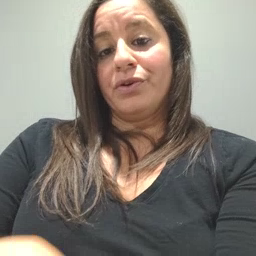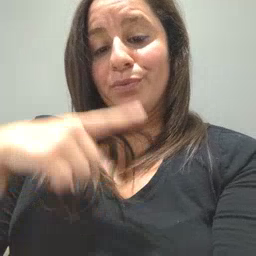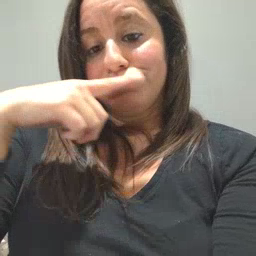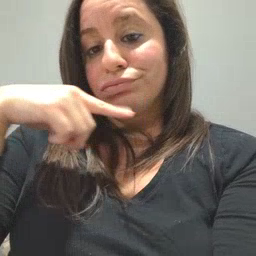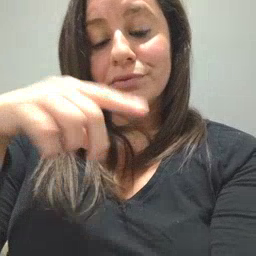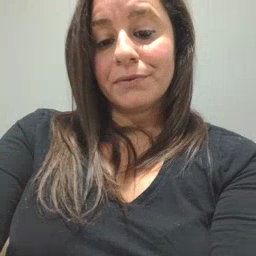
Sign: toothbrush